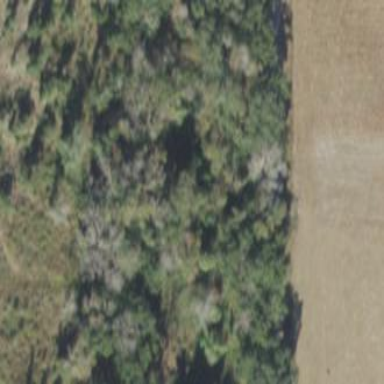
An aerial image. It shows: Mixed woodland with various types of leaves.